Interaction volume radius: 10 \u00c5
Interaction volume height: 20 \u00c5
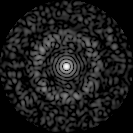
Disorder parameter: 0.8415